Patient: sex M, age 48
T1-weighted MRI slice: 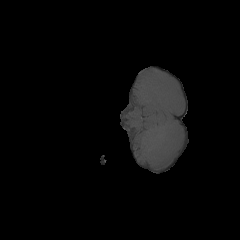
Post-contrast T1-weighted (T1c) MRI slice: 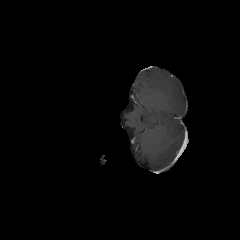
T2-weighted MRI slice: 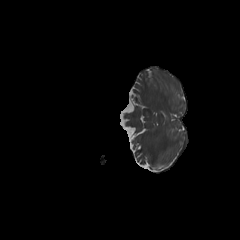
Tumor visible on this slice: no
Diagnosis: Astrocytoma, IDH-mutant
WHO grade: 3